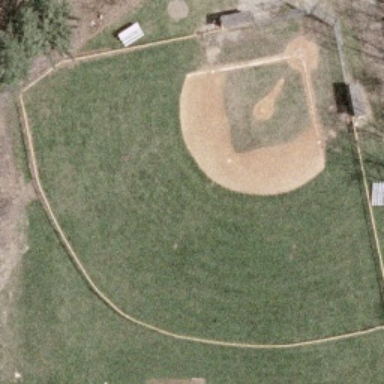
This is a baseball diamond .